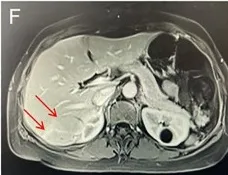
Venous phase.
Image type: radiology (mri)